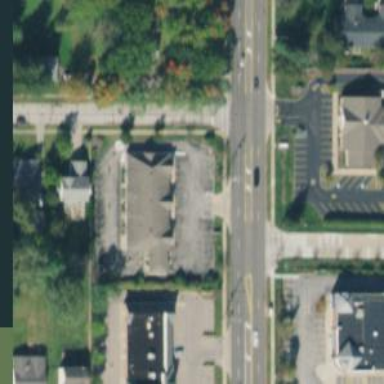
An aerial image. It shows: Healthcare clinic.